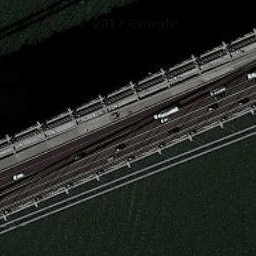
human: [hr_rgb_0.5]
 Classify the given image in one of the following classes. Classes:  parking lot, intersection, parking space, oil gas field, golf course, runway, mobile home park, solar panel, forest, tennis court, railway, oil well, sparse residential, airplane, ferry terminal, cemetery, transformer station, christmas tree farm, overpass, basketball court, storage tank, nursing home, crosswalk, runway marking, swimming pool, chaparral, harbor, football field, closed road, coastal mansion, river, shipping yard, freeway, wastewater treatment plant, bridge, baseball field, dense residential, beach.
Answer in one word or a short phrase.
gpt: bridge